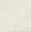
Piece: xx